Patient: sex M, age 22
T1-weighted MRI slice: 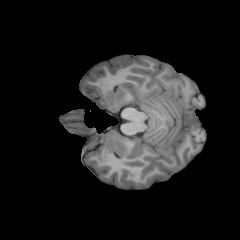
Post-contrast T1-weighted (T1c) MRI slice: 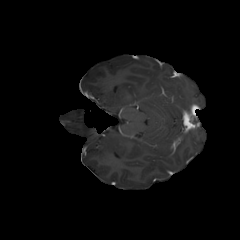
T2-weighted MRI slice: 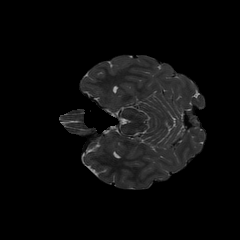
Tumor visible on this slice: no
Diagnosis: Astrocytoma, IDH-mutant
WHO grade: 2